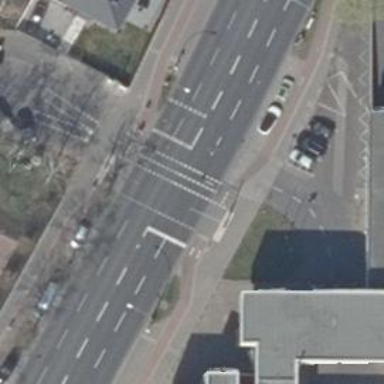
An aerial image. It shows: Road with traffic signals.